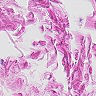
Metastatic tissue present: no